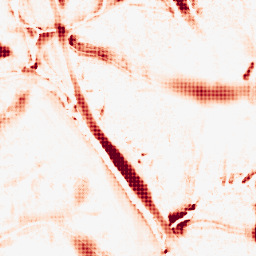
Category: morphological
Decomposition family: tophat
Decomposition parameters: size: 20
mode: white
Upsampling method: sinc_hamming
Upsampling parameters: scale: 4
kernel_size: 4
Upsampling scale: 4